Field crop: maize
Growth stage: 2
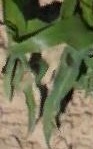
Species: maize